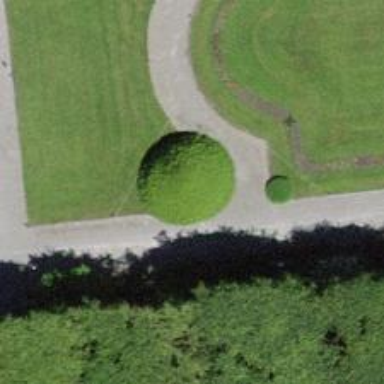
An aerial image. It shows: Avenue lined with broadleaved deciduous trees.